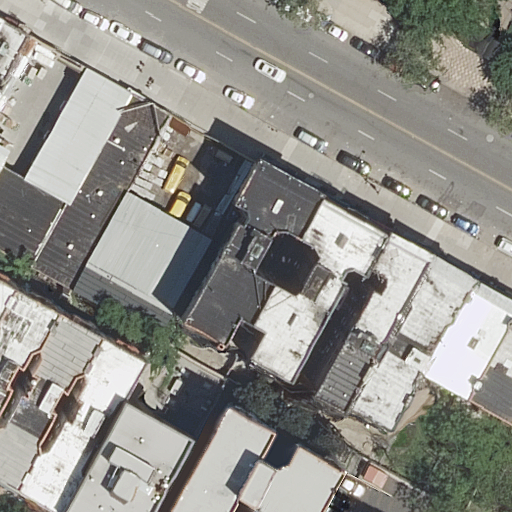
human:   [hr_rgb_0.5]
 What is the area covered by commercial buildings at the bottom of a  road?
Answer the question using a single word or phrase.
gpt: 0m2

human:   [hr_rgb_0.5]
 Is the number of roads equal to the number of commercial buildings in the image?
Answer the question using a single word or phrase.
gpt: no

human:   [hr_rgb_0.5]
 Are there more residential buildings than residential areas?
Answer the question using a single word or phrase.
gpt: yes

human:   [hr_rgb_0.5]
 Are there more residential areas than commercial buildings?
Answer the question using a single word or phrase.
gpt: yes

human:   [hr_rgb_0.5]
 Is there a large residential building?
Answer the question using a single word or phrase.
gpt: yes

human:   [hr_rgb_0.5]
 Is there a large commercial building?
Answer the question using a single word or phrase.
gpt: no

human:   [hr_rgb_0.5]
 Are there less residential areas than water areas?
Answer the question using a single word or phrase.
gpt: no

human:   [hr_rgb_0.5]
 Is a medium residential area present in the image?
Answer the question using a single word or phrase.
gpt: no

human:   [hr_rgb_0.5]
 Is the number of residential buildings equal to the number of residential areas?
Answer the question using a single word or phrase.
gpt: no

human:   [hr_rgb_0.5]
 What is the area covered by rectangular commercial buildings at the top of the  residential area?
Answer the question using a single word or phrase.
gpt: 0m2

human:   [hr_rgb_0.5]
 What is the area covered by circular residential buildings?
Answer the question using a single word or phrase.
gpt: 0m2

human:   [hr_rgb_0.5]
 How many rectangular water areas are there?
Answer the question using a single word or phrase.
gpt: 0

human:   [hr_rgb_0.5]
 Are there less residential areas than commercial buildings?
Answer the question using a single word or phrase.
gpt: no

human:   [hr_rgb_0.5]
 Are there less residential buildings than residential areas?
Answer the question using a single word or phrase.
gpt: no

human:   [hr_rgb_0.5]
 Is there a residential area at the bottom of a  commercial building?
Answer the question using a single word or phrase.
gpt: no

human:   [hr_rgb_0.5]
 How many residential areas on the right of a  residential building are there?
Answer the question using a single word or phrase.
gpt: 1

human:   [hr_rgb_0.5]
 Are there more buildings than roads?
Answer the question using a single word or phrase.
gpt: yes

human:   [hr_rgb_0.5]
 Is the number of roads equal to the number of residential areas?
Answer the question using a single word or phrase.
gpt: no

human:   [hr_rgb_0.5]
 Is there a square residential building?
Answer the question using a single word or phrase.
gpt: no

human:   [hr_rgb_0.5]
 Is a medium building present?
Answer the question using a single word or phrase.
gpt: yes

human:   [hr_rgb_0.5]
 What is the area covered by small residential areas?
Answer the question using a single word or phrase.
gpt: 0m2

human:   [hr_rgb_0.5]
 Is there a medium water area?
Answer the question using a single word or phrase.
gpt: no

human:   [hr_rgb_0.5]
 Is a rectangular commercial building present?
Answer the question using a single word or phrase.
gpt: no

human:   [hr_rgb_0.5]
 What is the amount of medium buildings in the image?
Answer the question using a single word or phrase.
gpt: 11

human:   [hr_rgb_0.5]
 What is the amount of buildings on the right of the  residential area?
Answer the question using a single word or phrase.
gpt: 4

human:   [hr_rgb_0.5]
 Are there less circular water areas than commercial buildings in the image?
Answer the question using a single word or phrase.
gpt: no

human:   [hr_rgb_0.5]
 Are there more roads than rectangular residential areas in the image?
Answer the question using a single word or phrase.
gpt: yes

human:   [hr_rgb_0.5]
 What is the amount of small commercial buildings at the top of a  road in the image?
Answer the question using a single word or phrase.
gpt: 0

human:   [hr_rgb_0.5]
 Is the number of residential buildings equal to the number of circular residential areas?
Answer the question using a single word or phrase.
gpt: no

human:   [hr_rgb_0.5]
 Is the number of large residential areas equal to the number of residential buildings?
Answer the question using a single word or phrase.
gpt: no

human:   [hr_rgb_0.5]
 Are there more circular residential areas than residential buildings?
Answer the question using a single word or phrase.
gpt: no

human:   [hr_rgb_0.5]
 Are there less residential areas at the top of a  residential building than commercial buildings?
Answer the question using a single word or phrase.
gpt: no

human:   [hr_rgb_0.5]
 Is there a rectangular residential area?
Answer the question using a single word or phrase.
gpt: yes

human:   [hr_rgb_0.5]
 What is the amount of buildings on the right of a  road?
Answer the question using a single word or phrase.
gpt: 12

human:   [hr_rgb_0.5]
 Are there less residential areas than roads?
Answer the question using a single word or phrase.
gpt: yes

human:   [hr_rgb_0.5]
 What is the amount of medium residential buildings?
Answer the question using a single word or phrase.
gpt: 11